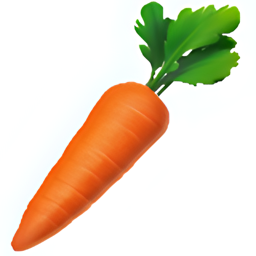
Name: carrot
Emoji: 🥕
Group: Food & Drink
Sub-group: food-vegetable